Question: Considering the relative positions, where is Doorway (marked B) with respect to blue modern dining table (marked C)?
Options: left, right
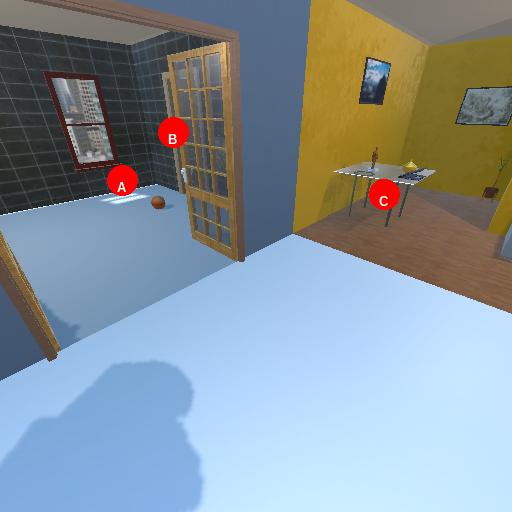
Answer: left